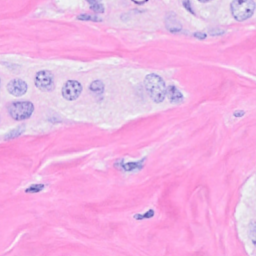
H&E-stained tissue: Breast